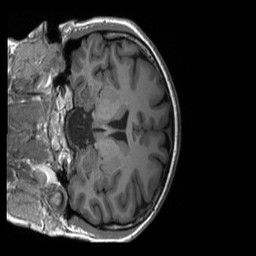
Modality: T1w
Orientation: coronal
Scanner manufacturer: siemens
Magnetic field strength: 3 T
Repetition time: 2.4 s
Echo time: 0.00224 s